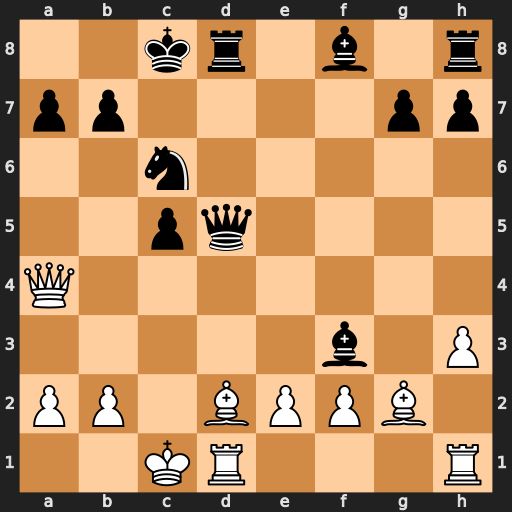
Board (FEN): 2kr1b1r/pp4pp/2n5/2pq4/Q7/5b1P/PP1BPPB1/2KR3R
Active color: w
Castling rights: -
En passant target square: -
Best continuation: Bxf3 Qxf3 exf3